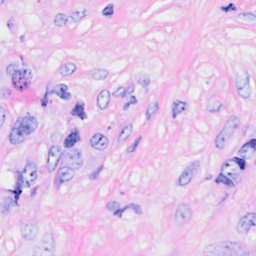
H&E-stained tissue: Breast